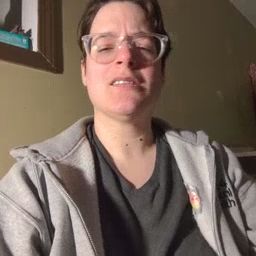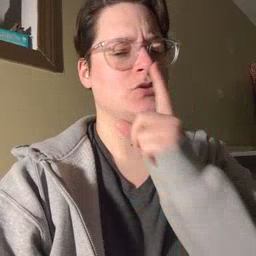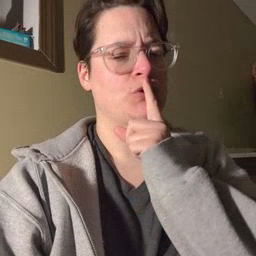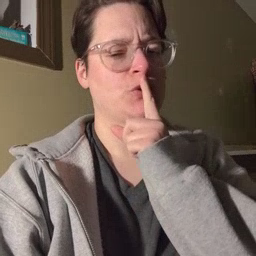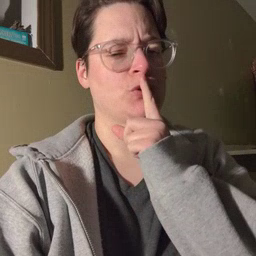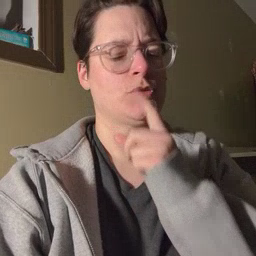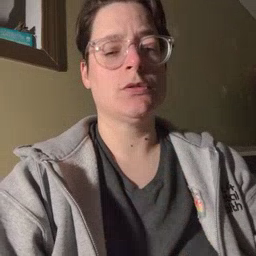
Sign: shhh